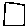
Label: square